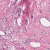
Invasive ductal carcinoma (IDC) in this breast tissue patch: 1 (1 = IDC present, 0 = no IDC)